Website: lowes
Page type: billing-address
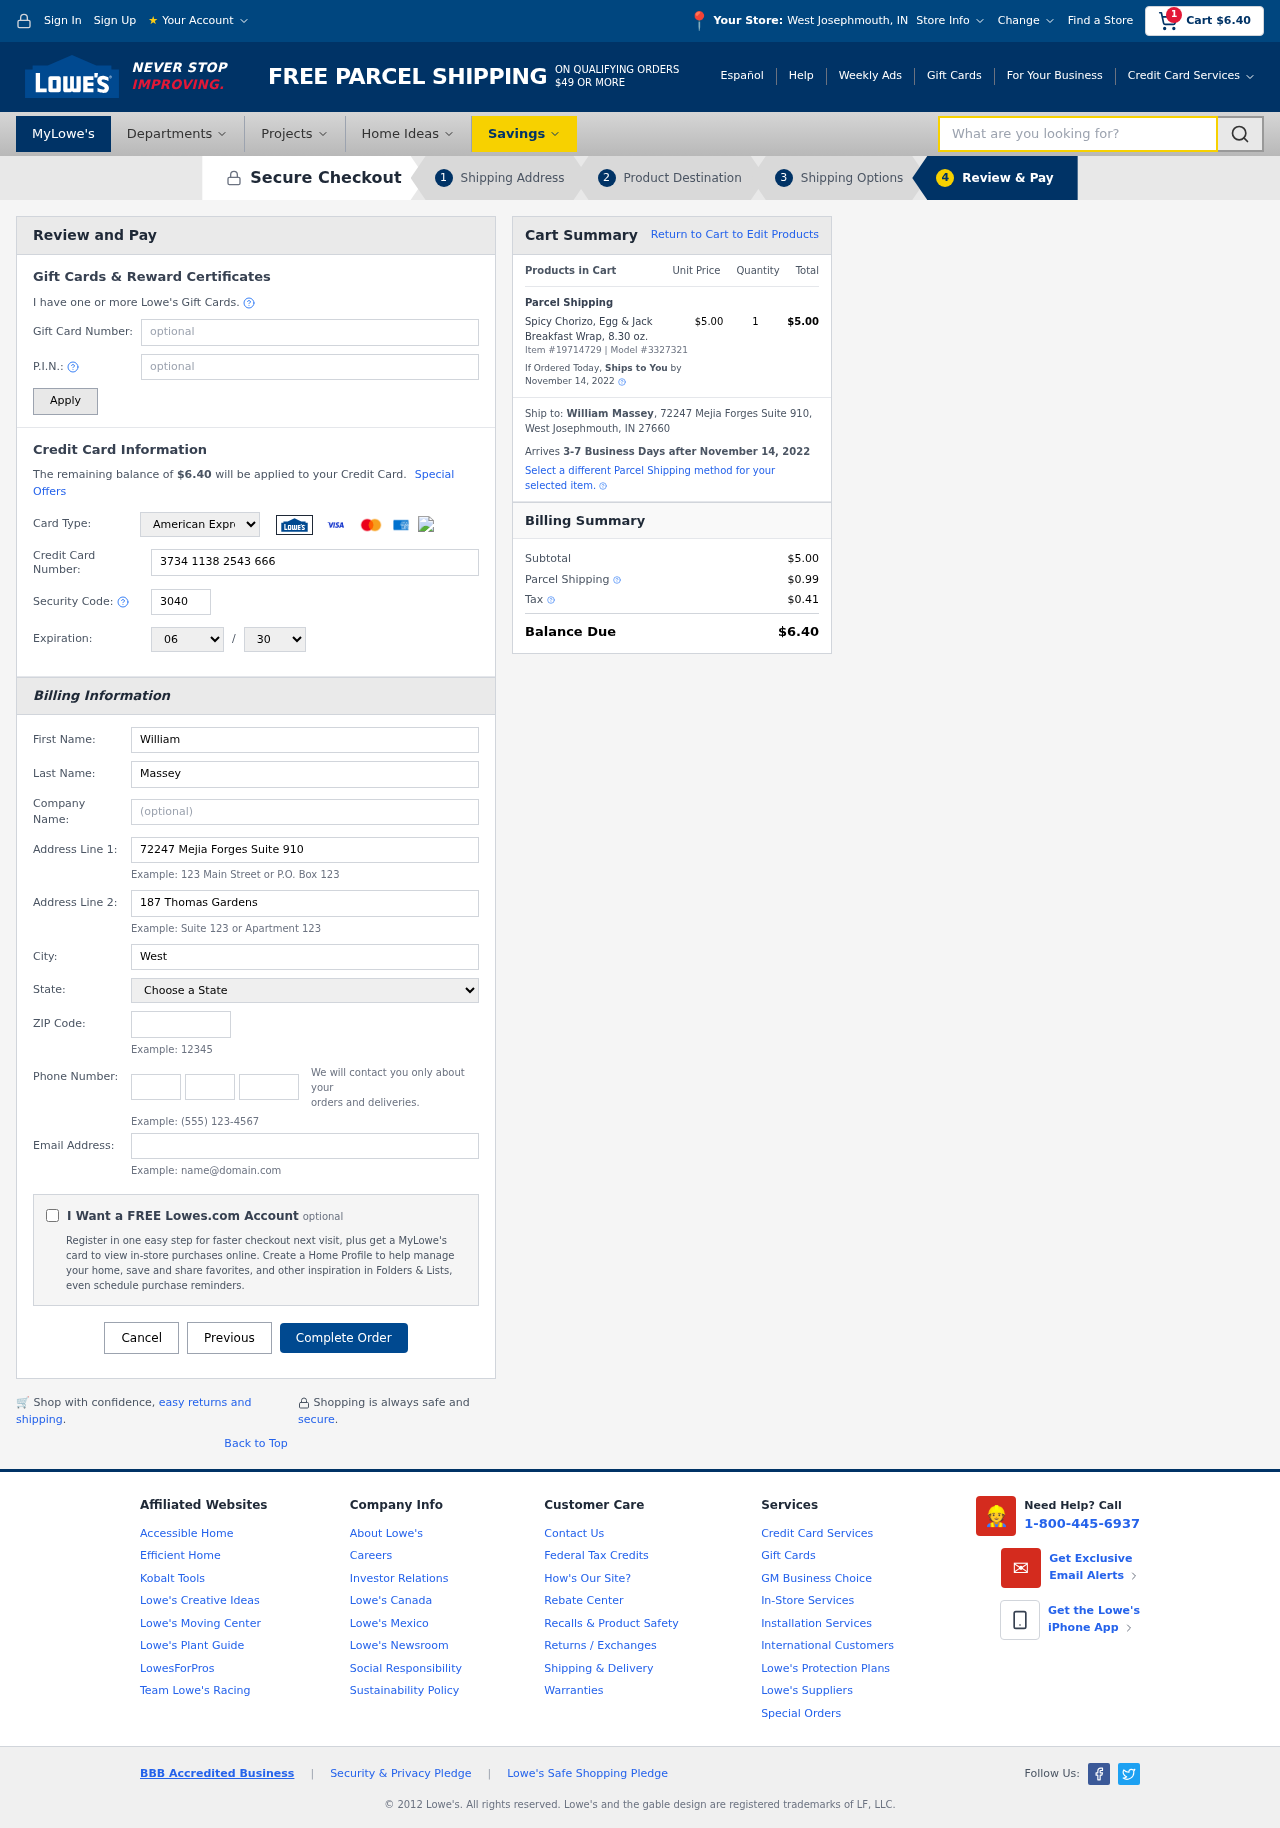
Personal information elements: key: PII_CARD_CVV
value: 3040
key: PII_CARD_EXPIRY_MONTH
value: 06
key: PII_CARD_EXPIRY_YEAR
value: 30
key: PII_CARD_NUMBER
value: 3734 1138 2543 666
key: PII_CARD_TYPE
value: American Express
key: PII_CITY
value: West Josephmouth
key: PII_CITY_STATE
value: West Josephmouth, IN
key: PII_EMAIL
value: william_massey@yahoo.com
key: PII_FIRSTNAME
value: William
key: PII_FULLNAME
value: William Massey
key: PII_LASTNAME
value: Massey
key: PII_PHONE_AREA
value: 753
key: PII_PHONE_PREFIX
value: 309
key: PII_PHONE_SUFFIX
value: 6545
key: PII_POSTCODE
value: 27660
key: PII_STATE
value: Indiana
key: PII_STREET
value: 72247 Mejia Forges Suite 910
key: PII_STREET2
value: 187 Thomas Gardens
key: PII_CITY_STATE_ZIP
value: West Josephmouth, IN 27660
Product elements: key: PRODUCT1_NAME
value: Spicy Chorizo, Egg & Jack Breakfast Wrap, 8.30 oz.
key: PRODUCT1_PRICE
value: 5
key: PRODUCT1_QUANTITY
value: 1
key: PRODUCT_ITEM_NUMBER
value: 19714729
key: PRODUCT_MODEL_NUMBER
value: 3327321
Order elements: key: ORDER_SUBTOTAL
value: $6.40
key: ORDER_TOTAL
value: $6.40
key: ORDER_SHIPPING_DATE
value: November 14, 2022
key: ORDER_SUBTOTAL
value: $5.00
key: ORDER_DELIVERY_DATE
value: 3-7 Business Days after November 14, 2022
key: ORDER_SHIPPING_DATE2
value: November 14, 2022
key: ORDER_SUBTOTAL2
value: $5.00
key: ORDER_SHIPPING_COST
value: $0.99
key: ORDER_TAX
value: $0.41
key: ORDER_TOTAL2
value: $6.40
Search elements: key: HEADER_SEARCH
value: What are you looking for?